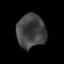
Tissue: prostate
Cell type: T cells
Senescence score: 0.2853
Nuclear area (px): 945
Mean DAPI intensity: 66.088